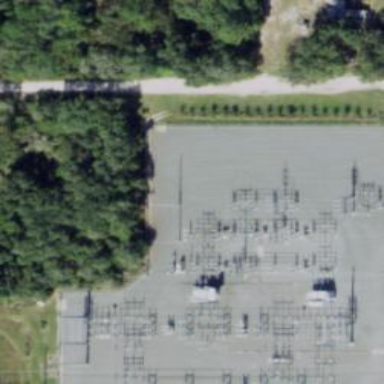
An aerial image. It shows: Switch used for power control.